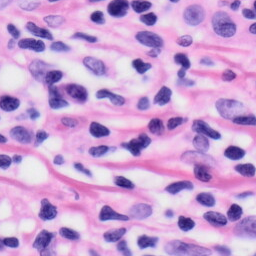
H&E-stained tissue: Skin